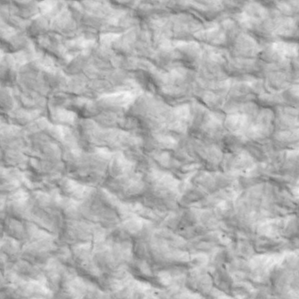
Label: non_frost